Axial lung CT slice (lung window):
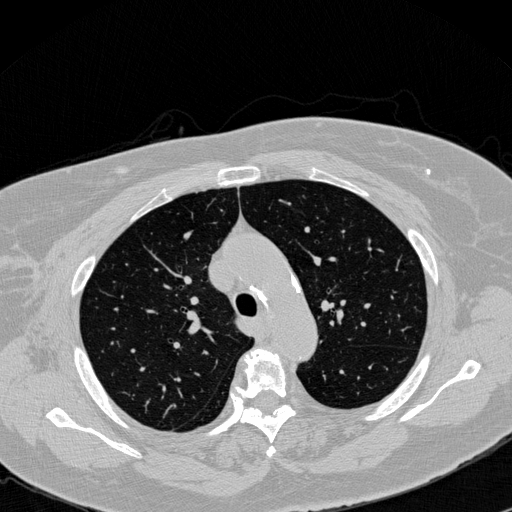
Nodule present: no